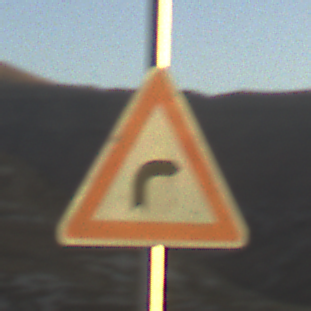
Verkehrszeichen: KurveRechts
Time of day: SunriseSunset
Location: Outdoor (Nature)
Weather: Clear
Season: NotSpecified
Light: Natural